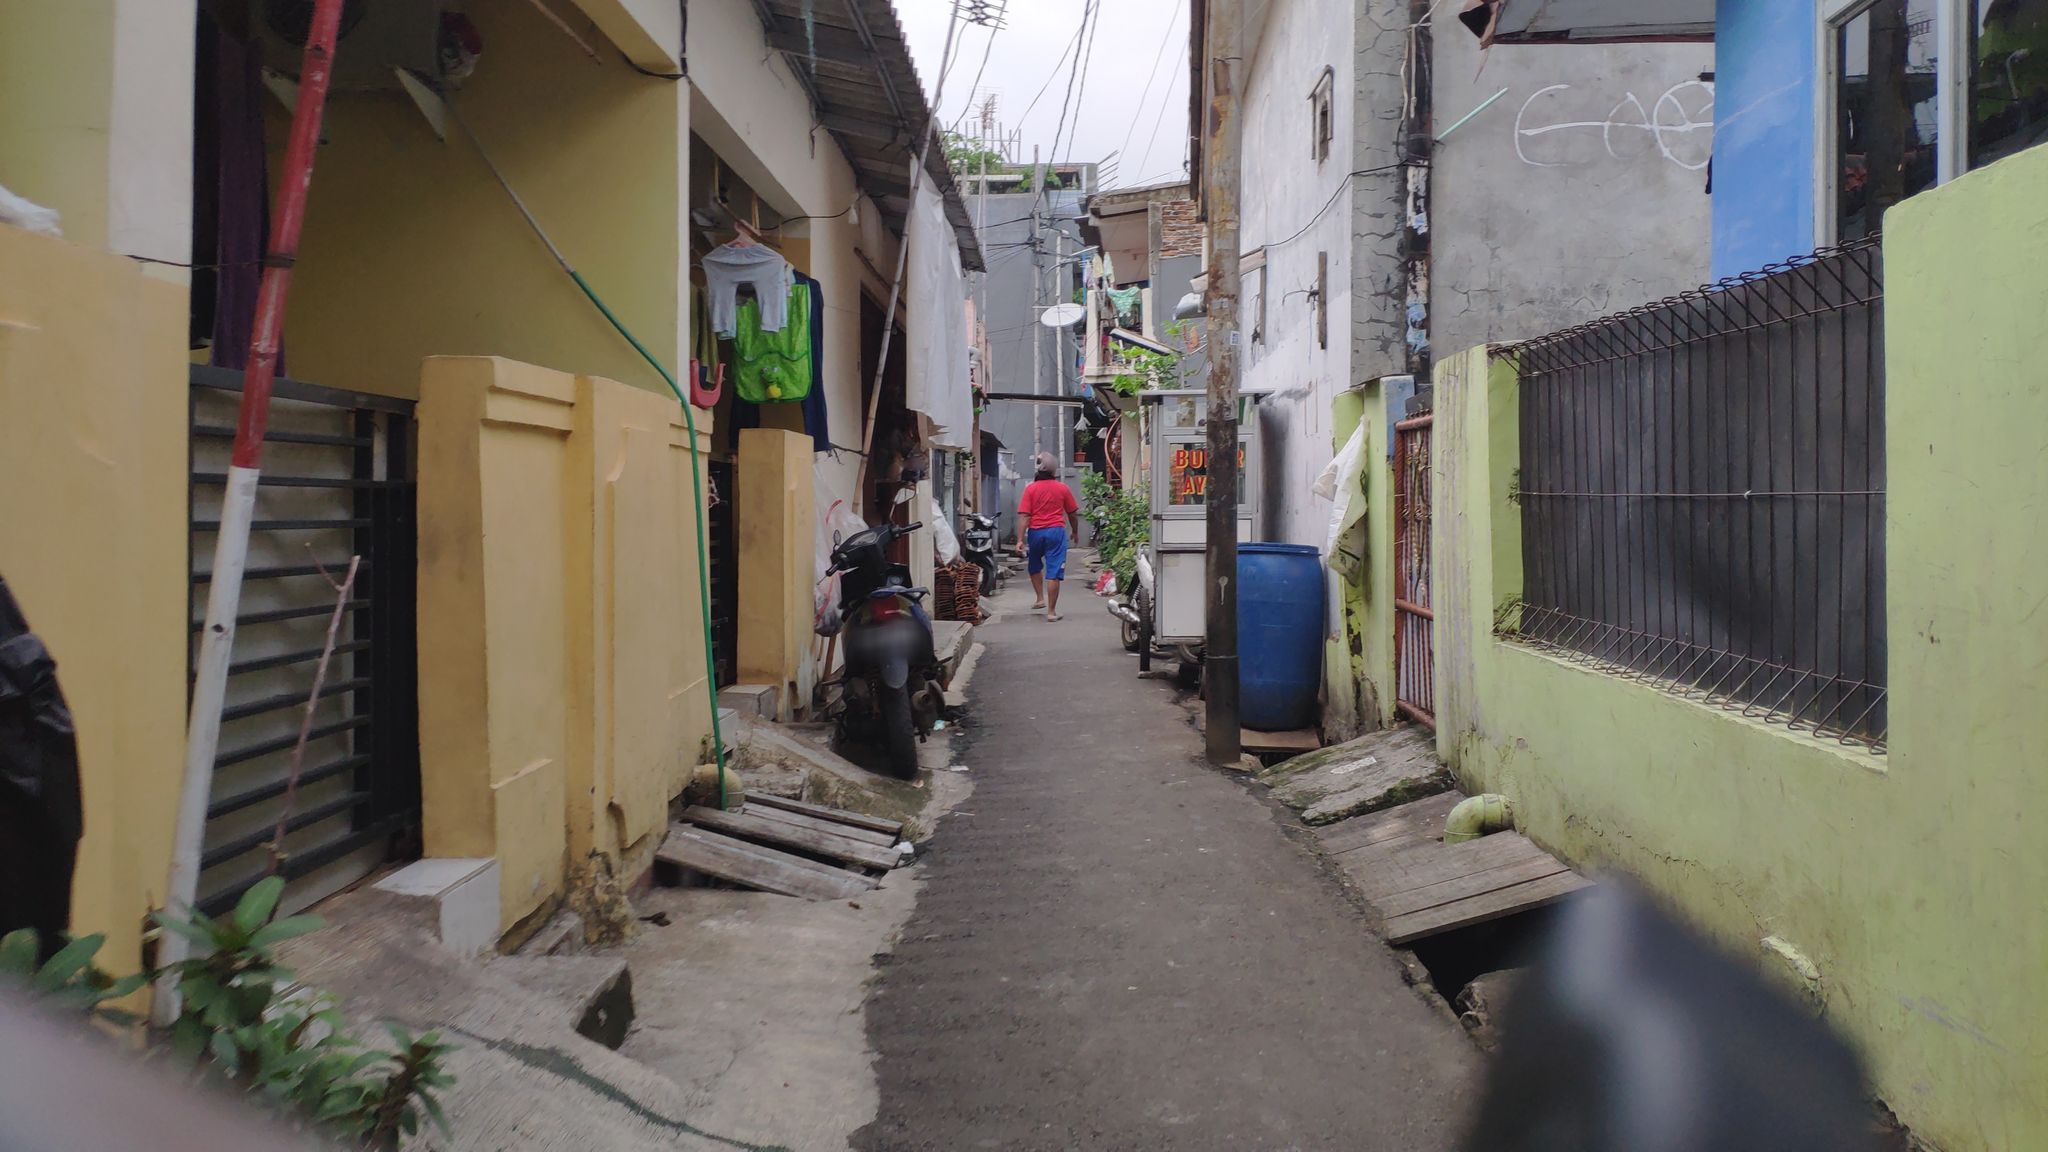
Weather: clear
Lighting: day
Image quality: good
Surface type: walking surface
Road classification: living_street
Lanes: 1
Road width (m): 3
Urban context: urban centre
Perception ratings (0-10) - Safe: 3.23, Lively: 2.77, Beautiful: 1.26, Boring: 3.8, Depressing: 3.05, Wealthy: 0.93